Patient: sex F, age 80
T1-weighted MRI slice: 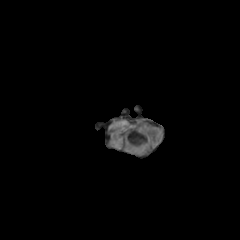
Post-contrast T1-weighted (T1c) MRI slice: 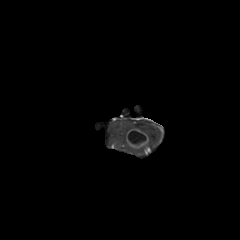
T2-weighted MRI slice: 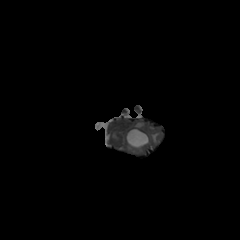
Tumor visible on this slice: yes
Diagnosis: Glioblastoma, IDH-wildtype
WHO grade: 4